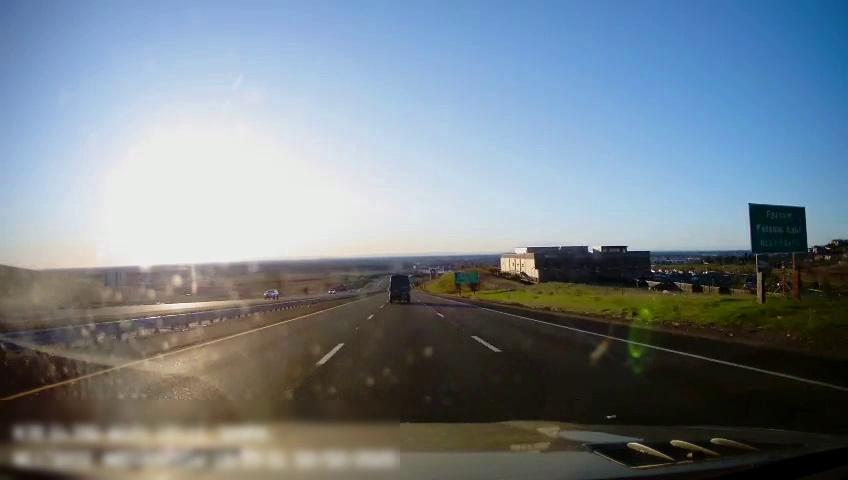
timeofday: Day
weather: Sunny
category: Drivable Space
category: Drivable Space
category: Vehicles | Truck
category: Vehicles | SUV
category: Lanes | Current Lane
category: Lanes | Current Lane
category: Lanes | Alternate Lane
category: Lanes | Alternate Lane
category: Traffic | Signs
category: Traffic | Signs